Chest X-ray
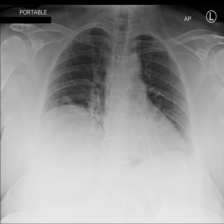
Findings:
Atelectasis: positive
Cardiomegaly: negative
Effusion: negative
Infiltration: negative
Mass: negative
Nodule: negative
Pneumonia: negative
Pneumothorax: negative
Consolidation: negative
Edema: negative
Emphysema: negative
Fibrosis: negative
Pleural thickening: negative
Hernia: negative